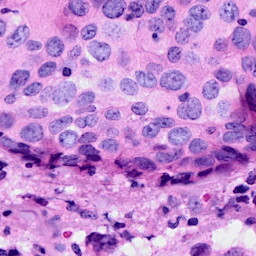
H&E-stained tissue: Breast